Interaction volume radius: 10 \u00c5
Interaction volume height: 15 \u00c5
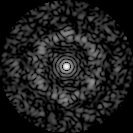
Disorder parameter: 0.7664